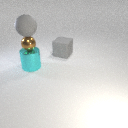
large gray rubber sphere above large cyan metal cylinder